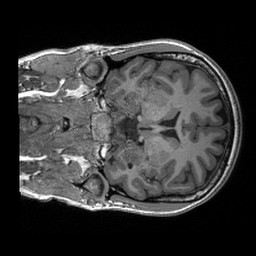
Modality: T1w
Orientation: coronal
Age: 20
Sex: female
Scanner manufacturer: siemens
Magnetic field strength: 3 T
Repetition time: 2.4 s
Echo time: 0.00191 s